【题型】解答题　【知识点】立体几何　【难度】easy
如图，已知 \(AB \perp\) 平面 \(BCD\)，\(BC \perp CD\)。

\noindent (1) 求证: \(CD \perp\) 平面 \(ABC\);

\noindent (2) 若 \(AB = 1\)，\(CD = BC = 2\)，求围成这个四面体的所有图形的面积之和。
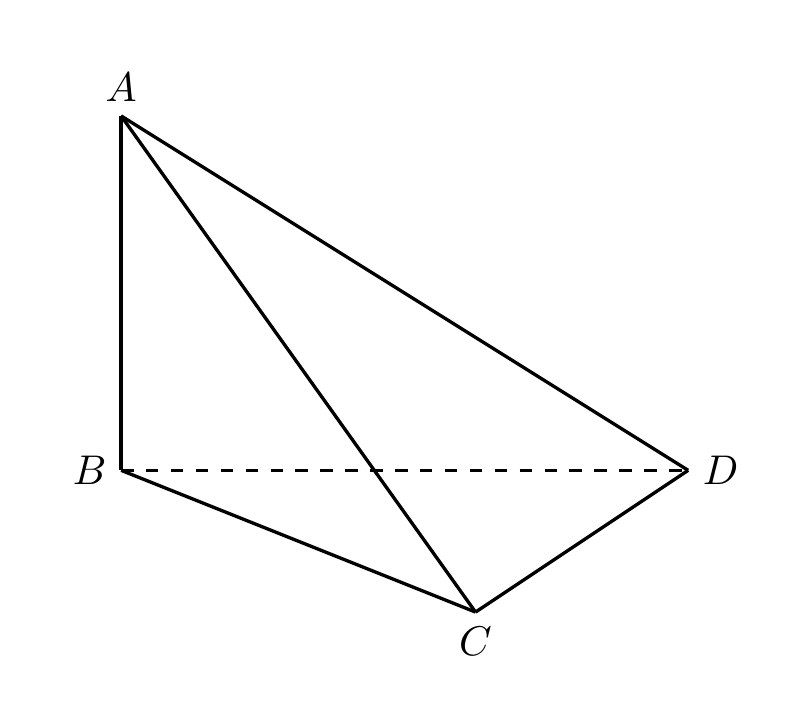
【解答】
\noindent 【答案】
\noindent (1) 证明见解析
\noindent (2) \(3+\sqrt{2}+\sqrt{5}\)

\noindent 【分析】
\noindent (1) 利用线面垂直的性质定理和判定定理即可证明；
\noindent (2) 利用线面垂直的性质定理可知四个面都是直角三角形，然后可求表面积。

\noindent 【详解】

\noindent 因为 \(AB \perp\) 平面 \(BCD\)，\(CD \subset\) 平面 \(BCD\)，所以 \(AB \perp CD\)，
\noindent 又因为 \(BC \perp CD\)，\(AB \cap BC = B\)，\(AB, BC \subset\) 平面 \(ABC\)，
\noindent 所以 \(CD \perp\) 平面 \(ABC\)。

\noindent (2) 因为 \(CD \perp\) 平面 \(ABC\)，\(AC \subset\) 平面 \(ABC\)，所以 \(CD \perp AC\)，
\noindent 因为 \(AB \perp\) 平面 \(BCD\)，\(BC \subset\) 平面 \(BCD\)，所以 \(AB \perp BC\)，
\noindent 因为 \(AB = 1\)，\(CD = BC = 2\)，所以由勾股定理可得：\(AC = \sqrt{5}\)，\(BD = 2\sqrt{2}\)。

\noindent \(S = S_{\triangle ABC} + S_{\triangle BCD} + S_{\triangle ACD} + S_{\triangle ABD}\)
\noindent \(= \frac{1}{2} \times 2 \times 1 + \frac{1}{2} \times 2\sqrt{2} \times 1 + \frac{1}{2} \times 2 \times \sqrt{5} + \frac{1}{2} \times 2 \times 2\)
\noindent \(= 3 + \sqrt{2} + \sqrt{5}\)